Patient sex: M
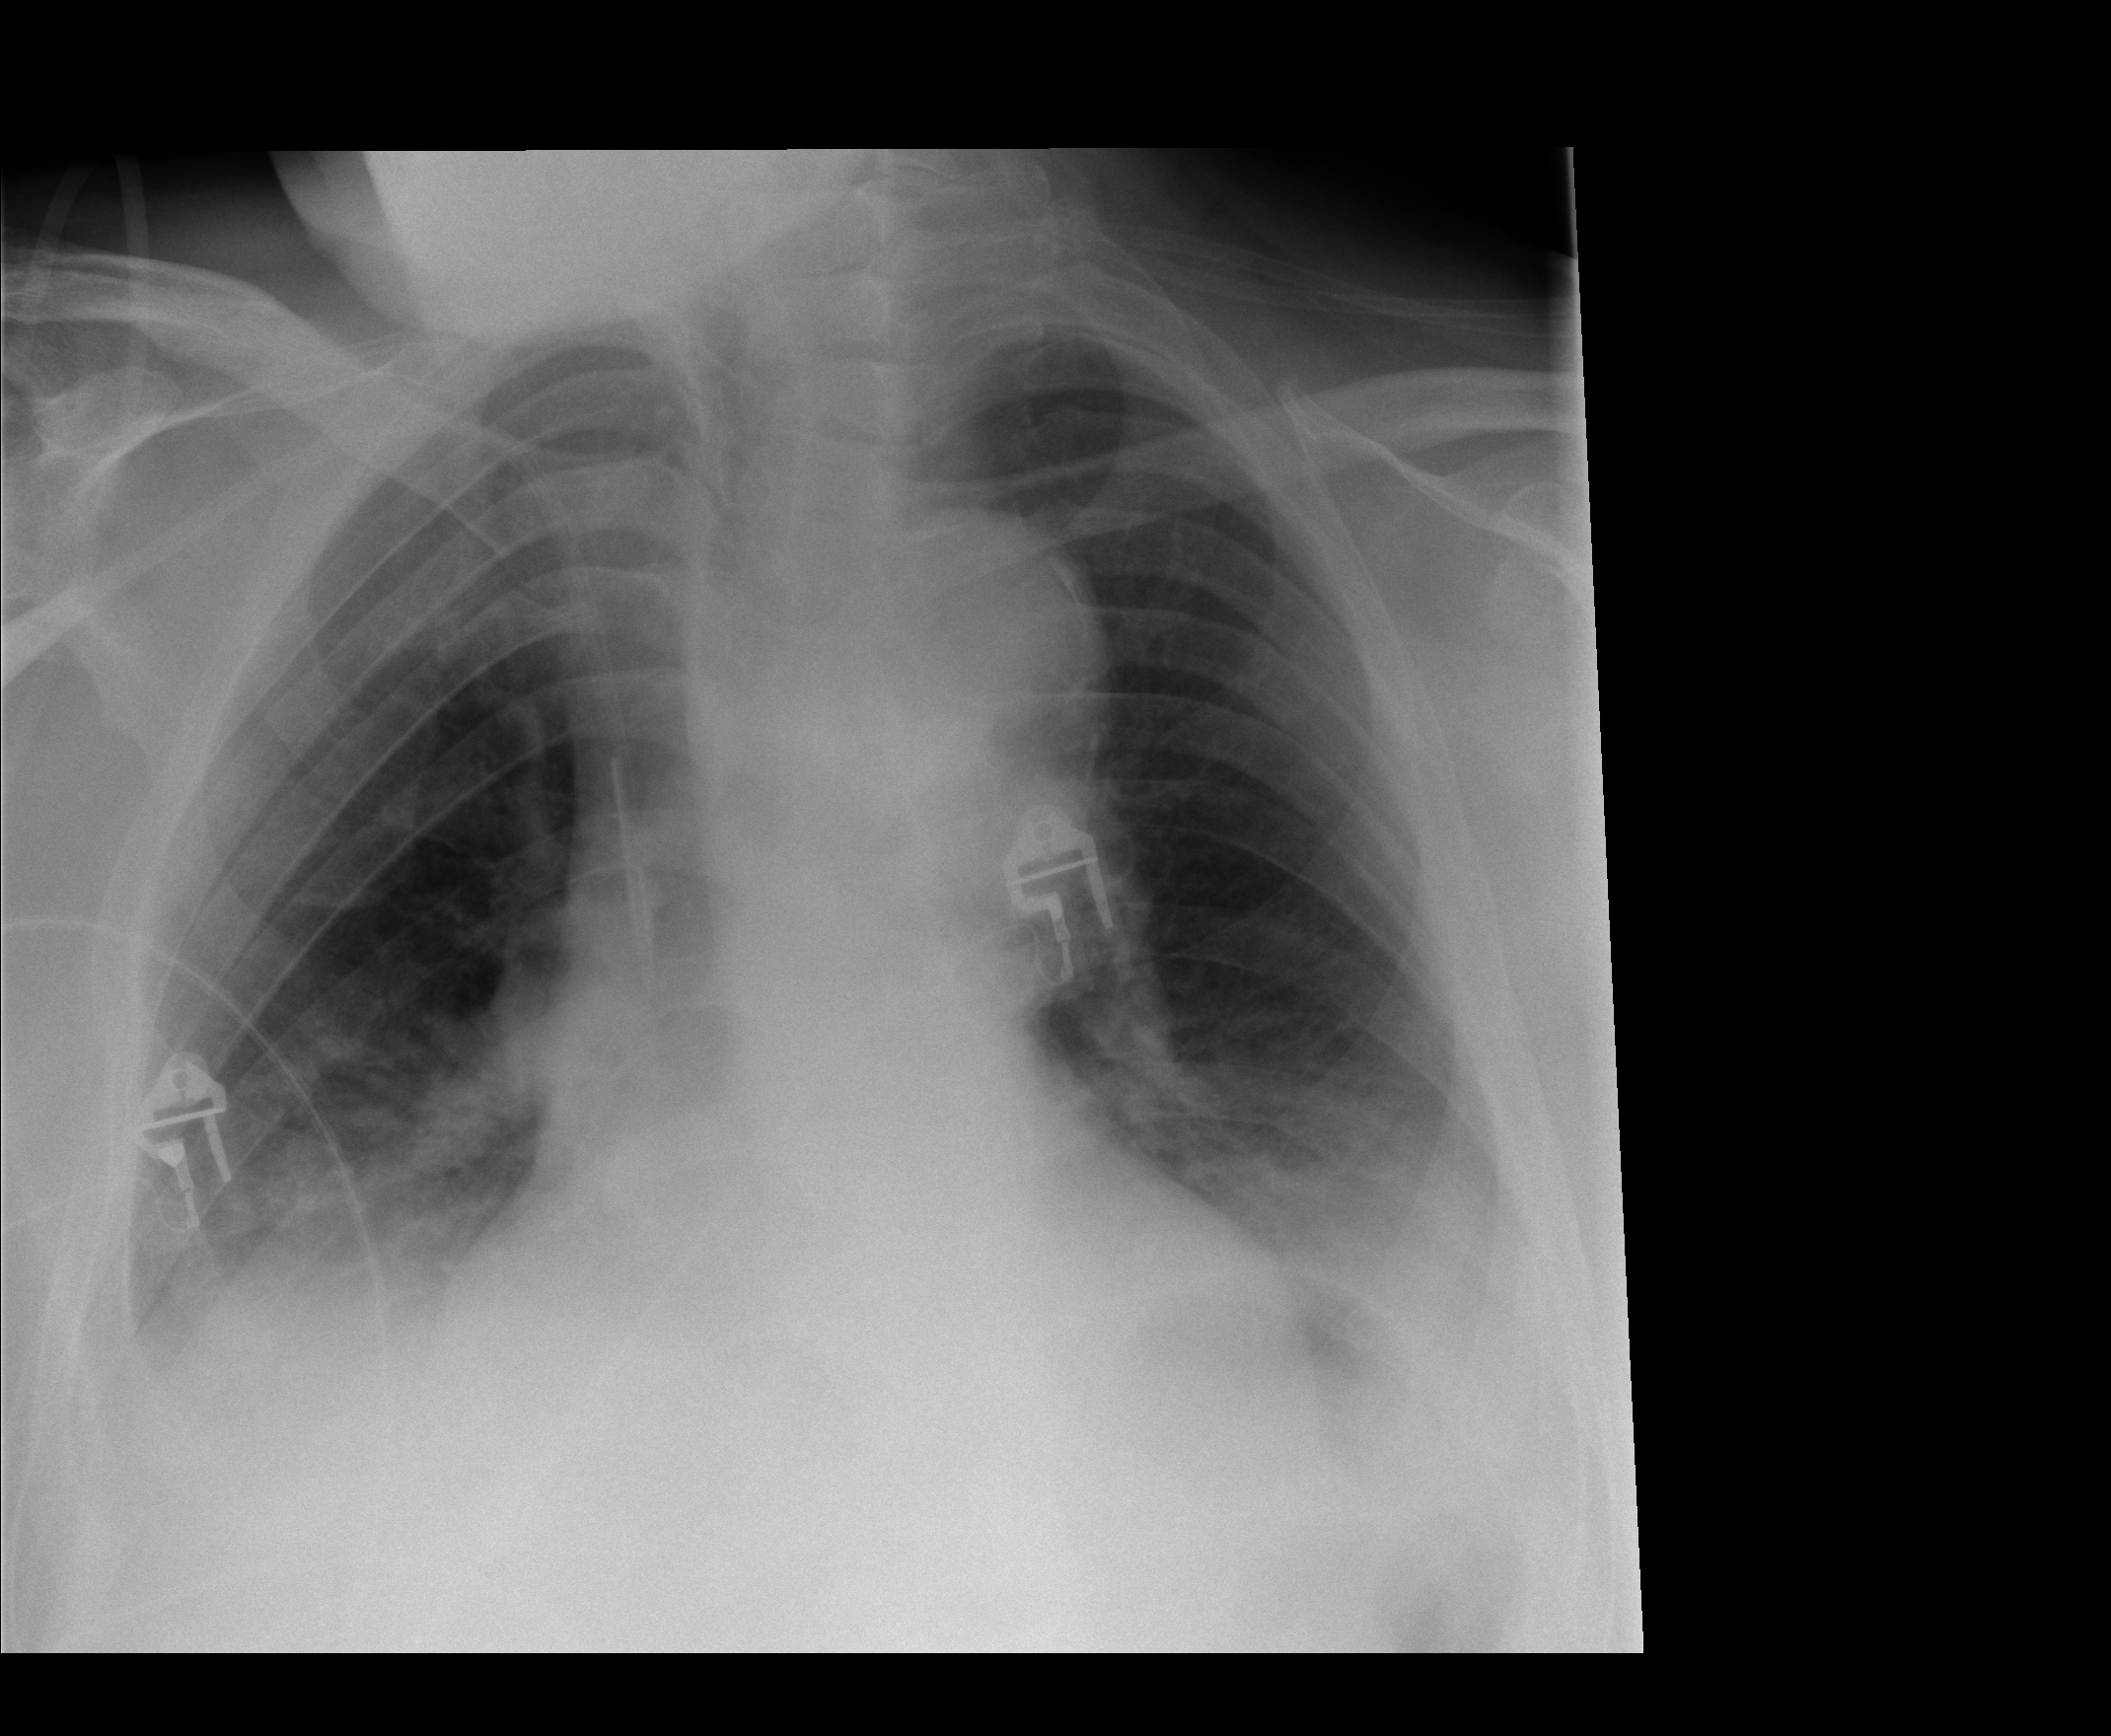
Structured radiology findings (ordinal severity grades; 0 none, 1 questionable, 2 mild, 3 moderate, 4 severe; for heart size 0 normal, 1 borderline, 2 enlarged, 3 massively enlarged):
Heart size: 0
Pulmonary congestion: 0
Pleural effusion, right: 2
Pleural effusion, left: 2
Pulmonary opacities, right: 0
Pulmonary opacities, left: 0
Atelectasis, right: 0
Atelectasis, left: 0